Aerial crown-view tile of a tropical tree (Barro Colorado Island, Panama), acquired 20250818:
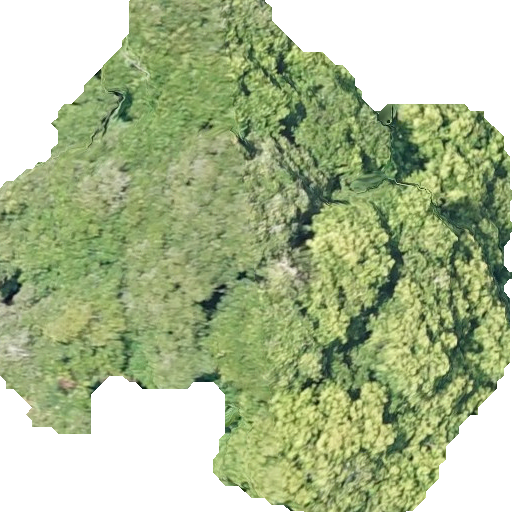
Species: Prioria copaifera
GBIF accepted scientific name: Prioria copaifera
Crown area: 281.015 m²